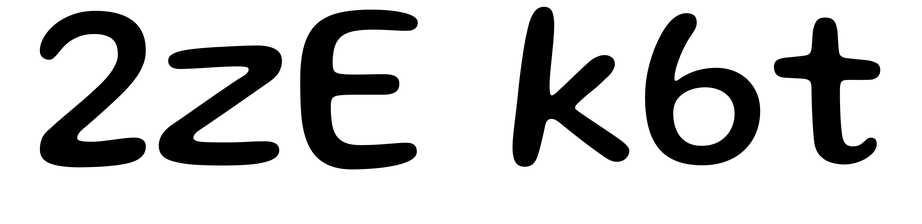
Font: Gluten_Regular